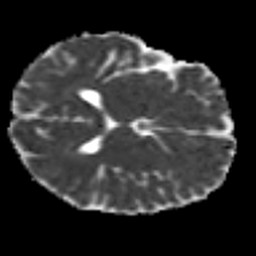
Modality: MD
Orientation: axial
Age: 42
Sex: male
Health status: ill
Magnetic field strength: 3 T
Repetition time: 9 s
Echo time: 0.093 s